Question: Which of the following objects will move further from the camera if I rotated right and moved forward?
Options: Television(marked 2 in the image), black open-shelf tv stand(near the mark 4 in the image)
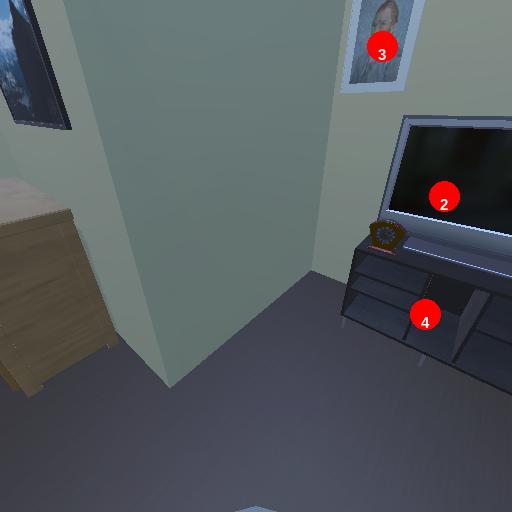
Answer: Television(marked 2 in the image)